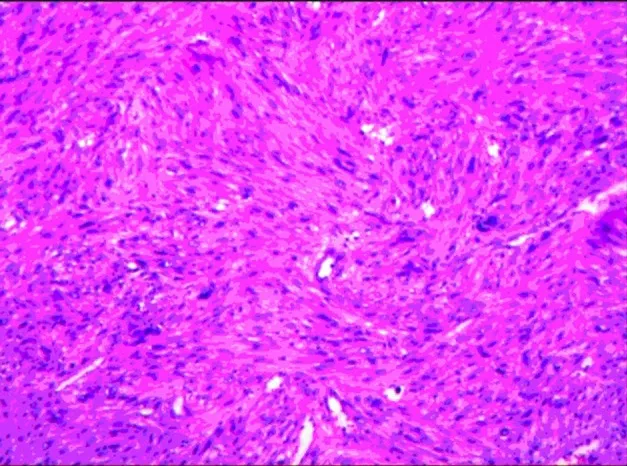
Image showing spindle-shaped tumor cells with areas of hypercellularity that were arranged in fascicles, bundles and interlacing patterns.
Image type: pathology (h&e)